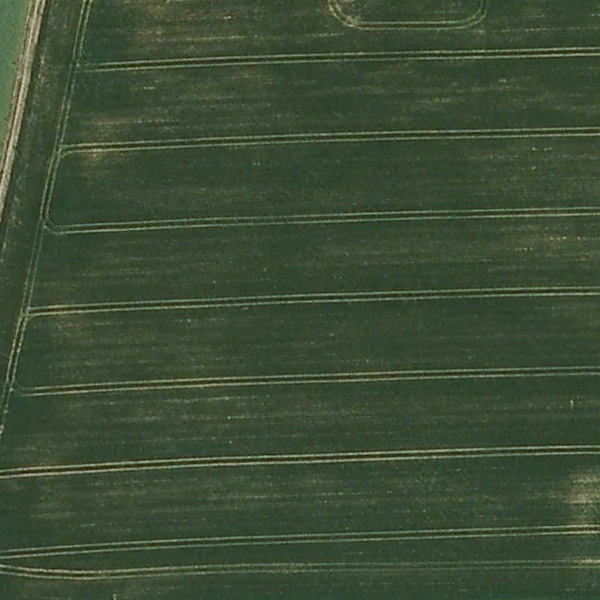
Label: Meadow